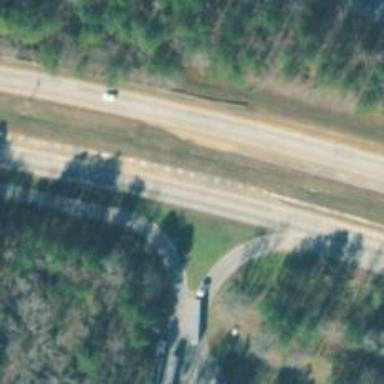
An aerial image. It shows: This image shows trunk highway that functions as expressway.